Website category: sports
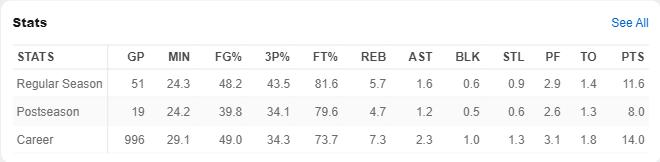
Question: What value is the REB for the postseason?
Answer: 4.7

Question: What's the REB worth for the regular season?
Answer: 5.7

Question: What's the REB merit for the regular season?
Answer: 5.7

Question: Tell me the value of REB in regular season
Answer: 5.7

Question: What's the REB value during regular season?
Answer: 5.7

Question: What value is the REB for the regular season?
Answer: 5.7

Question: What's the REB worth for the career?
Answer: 7.3

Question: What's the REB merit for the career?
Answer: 7.3

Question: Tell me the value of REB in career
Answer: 7.3

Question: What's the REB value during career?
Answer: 7.3

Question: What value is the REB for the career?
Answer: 7.3

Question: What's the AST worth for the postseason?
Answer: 1.2

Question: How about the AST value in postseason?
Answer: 1.2

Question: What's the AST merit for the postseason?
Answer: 1.2

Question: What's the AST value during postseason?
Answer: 1.2

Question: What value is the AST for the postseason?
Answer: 1.2

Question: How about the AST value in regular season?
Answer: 1.6

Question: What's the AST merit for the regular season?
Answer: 1.6

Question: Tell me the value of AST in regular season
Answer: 1.6

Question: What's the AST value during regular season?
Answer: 1.6

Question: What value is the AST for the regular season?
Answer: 1.6

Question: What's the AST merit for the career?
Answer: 2.3

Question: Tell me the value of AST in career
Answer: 2.3

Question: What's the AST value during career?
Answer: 2.3

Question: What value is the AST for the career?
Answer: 2.3

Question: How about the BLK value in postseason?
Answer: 0.5

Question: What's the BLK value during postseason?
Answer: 0.5

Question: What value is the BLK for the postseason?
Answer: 0.5

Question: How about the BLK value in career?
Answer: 1.0

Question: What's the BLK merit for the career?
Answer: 1.0

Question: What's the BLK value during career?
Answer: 1.0

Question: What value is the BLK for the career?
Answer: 1.0

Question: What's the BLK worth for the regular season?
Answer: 0.6

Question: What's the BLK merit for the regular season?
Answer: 0.6

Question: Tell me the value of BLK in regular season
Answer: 0.6

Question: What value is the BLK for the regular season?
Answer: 0.6

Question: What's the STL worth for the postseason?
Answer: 0.6

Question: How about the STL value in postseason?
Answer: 0.6

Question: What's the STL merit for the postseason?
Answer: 0.6

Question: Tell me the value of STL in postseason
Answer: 0.6

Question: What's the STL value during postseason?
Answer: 0.6

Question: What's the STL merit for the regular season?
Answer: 0.9

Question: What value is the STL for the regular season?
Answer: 0.9

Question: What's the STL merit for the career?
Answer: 1.3

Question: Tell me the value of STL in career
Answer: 1.3

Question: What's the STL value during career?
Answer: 1.3

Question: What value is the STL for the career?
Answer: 1.3

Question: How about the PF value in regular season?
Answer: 2.9

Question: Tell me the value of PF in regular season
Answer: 2.9

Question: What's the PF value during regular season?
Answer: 2.9

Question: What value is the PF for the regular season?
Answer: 2.9

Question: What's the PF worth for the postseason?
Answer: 2.6

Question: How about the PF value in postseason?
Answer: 2.6

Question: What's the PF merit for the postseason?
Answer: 2.6

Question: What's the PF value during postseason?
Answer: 2.6

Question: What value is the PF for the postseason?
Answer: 2.6

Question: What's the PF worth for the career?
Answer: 3.1

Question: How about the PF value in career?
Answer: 3.1

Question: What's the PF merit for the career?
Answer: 3.1

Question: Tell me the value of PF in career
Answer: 3.1

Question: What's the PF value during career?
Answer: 3.1

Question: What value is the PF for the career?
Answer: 3.1

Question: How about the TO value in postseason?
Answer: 1.3

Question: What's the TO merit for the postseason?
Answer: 1.3